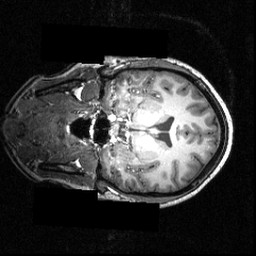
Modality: T1w
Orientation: coronal
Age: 22
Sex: female
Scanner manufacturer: siemens
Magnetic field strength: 3.951 T
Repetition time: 1.5 s
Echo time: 0.00335 s